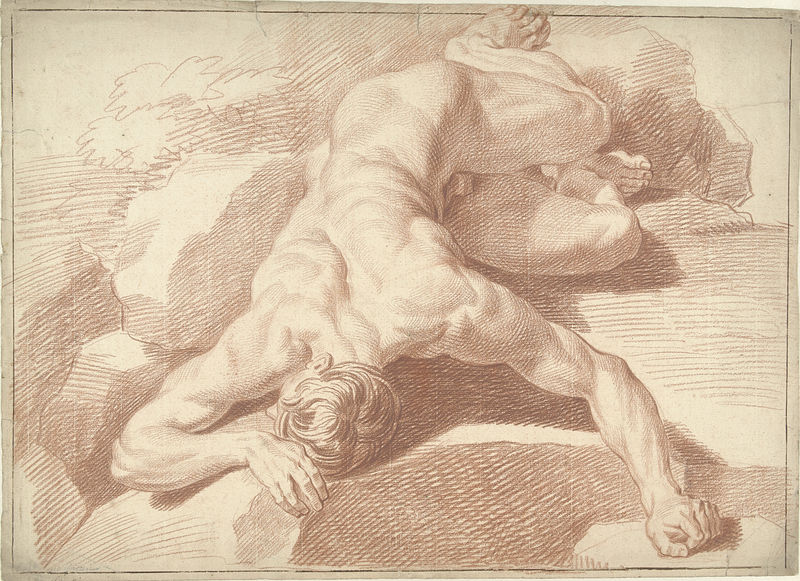
Titel: Mannelijk naakt, liggend op de buik, verkort weergegeven
Künstler: Louis Fabritius Dubourg
Standort: Amsterdam
Institution: Rijksmuseum
Schlagwörter: hands, men, red, white, face, hair, nose, wall, brown, hand, man, naked, nude, rock, rocks, stone, ear, head, young, trees, death, feet, drawing, shadow, graphic, sketch, dead, arms, back, butt, study, pencil, legs, bush, bare, shrub, lying, shadows, ochre, shrubs, act, felt, masculine, tan, stones, muscle, reclining, sepia, muscles, triangle, dying, fallen, down, toes, laying, nails, n, pathos, averted, musle, failde, failed